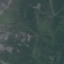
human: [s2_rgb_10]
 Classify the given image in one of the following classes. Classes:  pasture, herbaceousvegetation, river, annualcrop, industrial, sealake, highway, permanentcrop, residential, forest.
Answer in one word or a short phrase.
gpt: HerbaceousVegetation